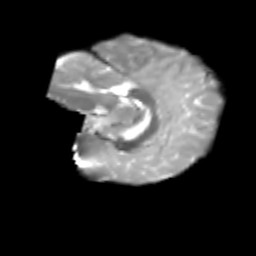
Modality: T2w
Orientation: sagittal
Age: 6
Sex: female
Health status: healthy